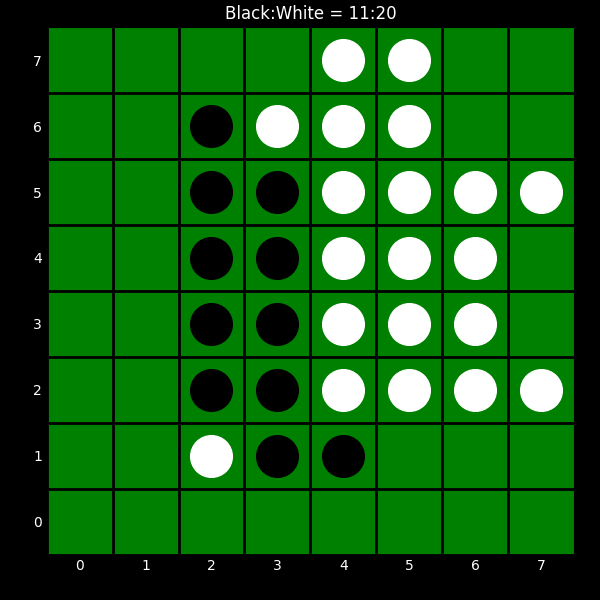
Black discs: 11
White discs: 20